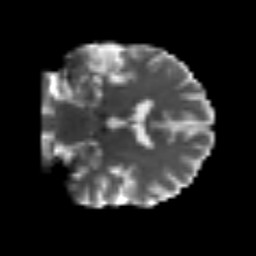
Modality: T2w
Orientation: coronal
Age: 63
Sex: male
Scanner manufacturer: siemens
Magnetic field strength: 3 T
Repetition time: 3.2 s
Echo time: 0.081 s